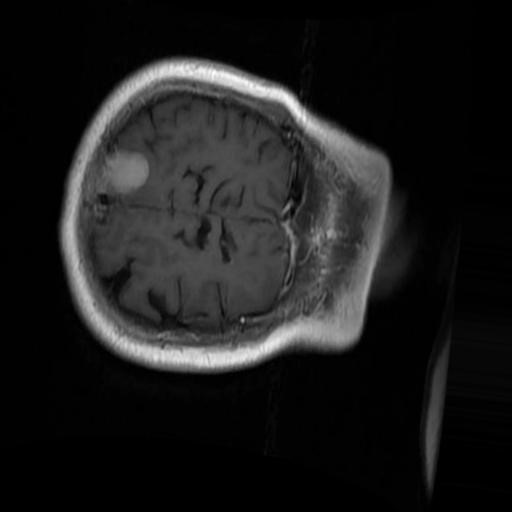
Label: brain_menin